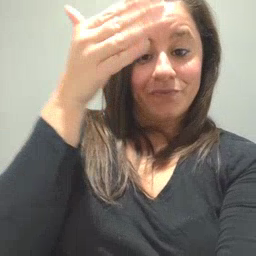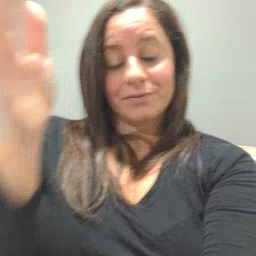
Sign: flag